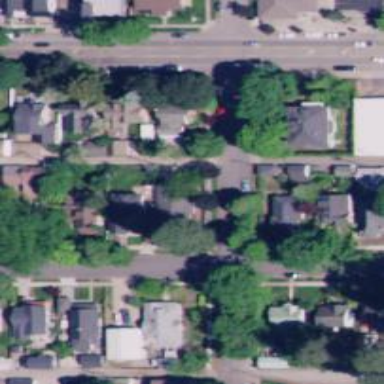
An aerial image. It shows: Alley classified as service road.